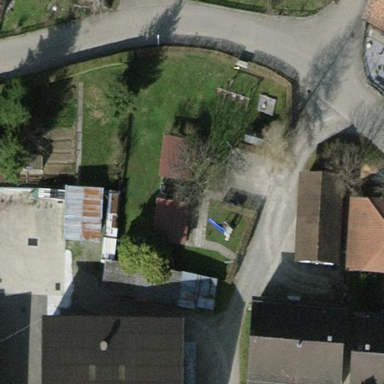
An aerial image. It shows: Simple house.